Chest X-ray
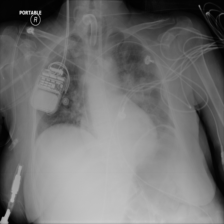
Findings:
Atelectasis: negative
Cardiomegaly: negative
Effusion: negative
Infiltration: negative
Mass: negative
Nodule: negative
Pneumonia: negative
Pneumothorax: negative
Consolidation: negative
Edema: negative
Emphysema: negative
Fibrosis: negative
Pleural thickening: negative
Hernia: negative